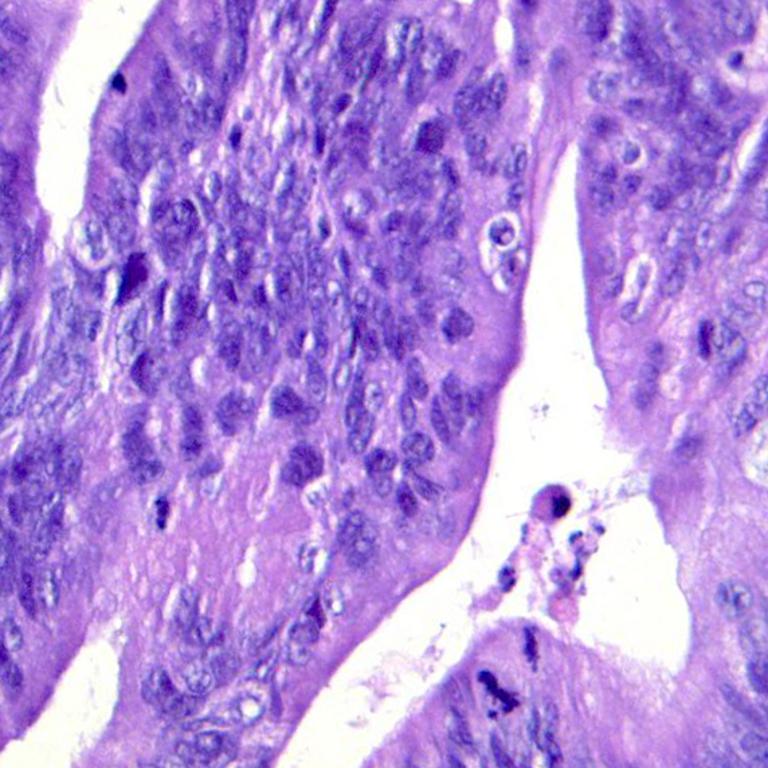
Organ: colon
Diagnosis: adenocarcinomas